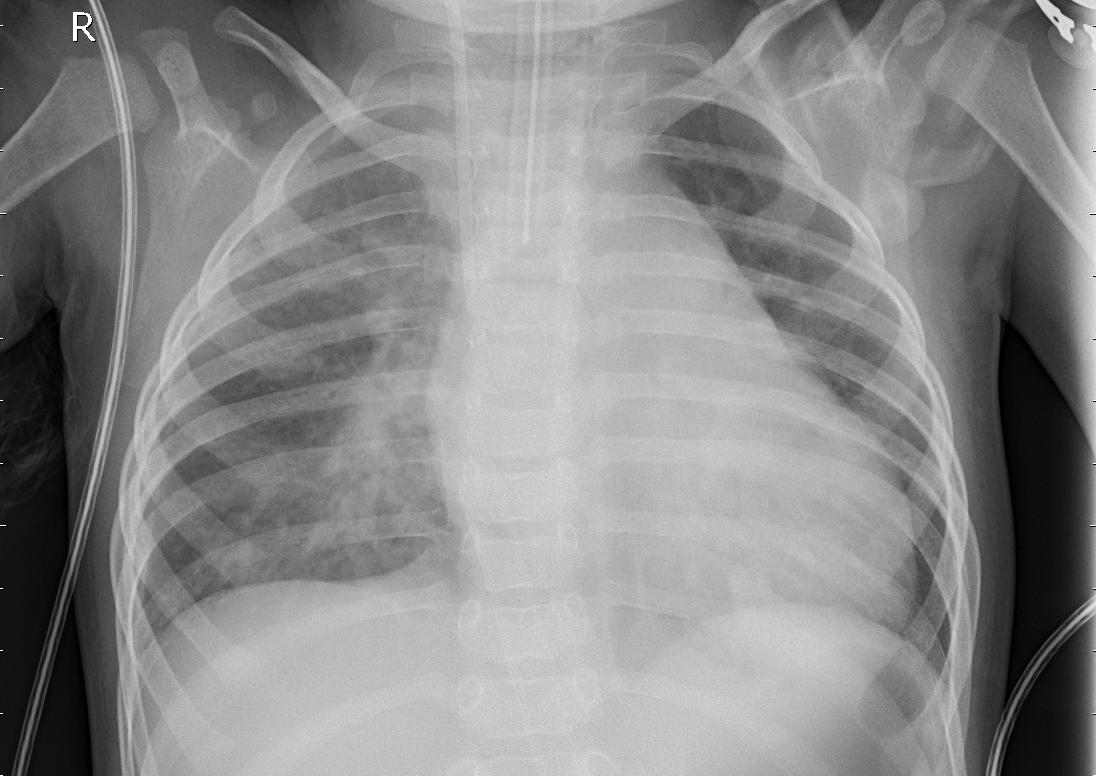
Diagnosis: PNEUMONIA